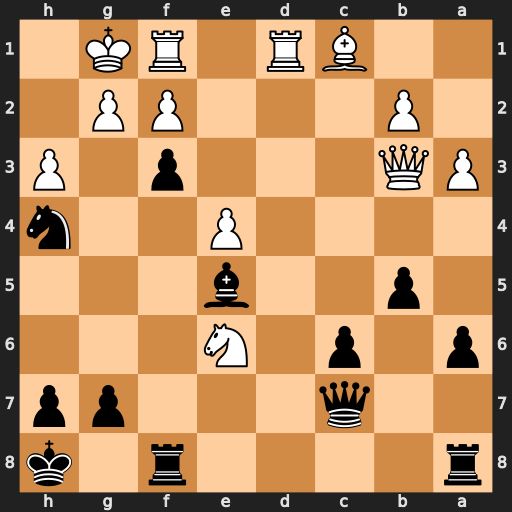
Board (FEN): r4r1k/2q3pp/p1p1N3/1p2b3/4P2n/PQ3p1P/1P3PP1/2BR1RK1
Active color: b
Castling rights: -
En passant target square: -
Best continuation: Bh2+ Kh1 fxg2#